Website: lowes
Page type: customer-info-address
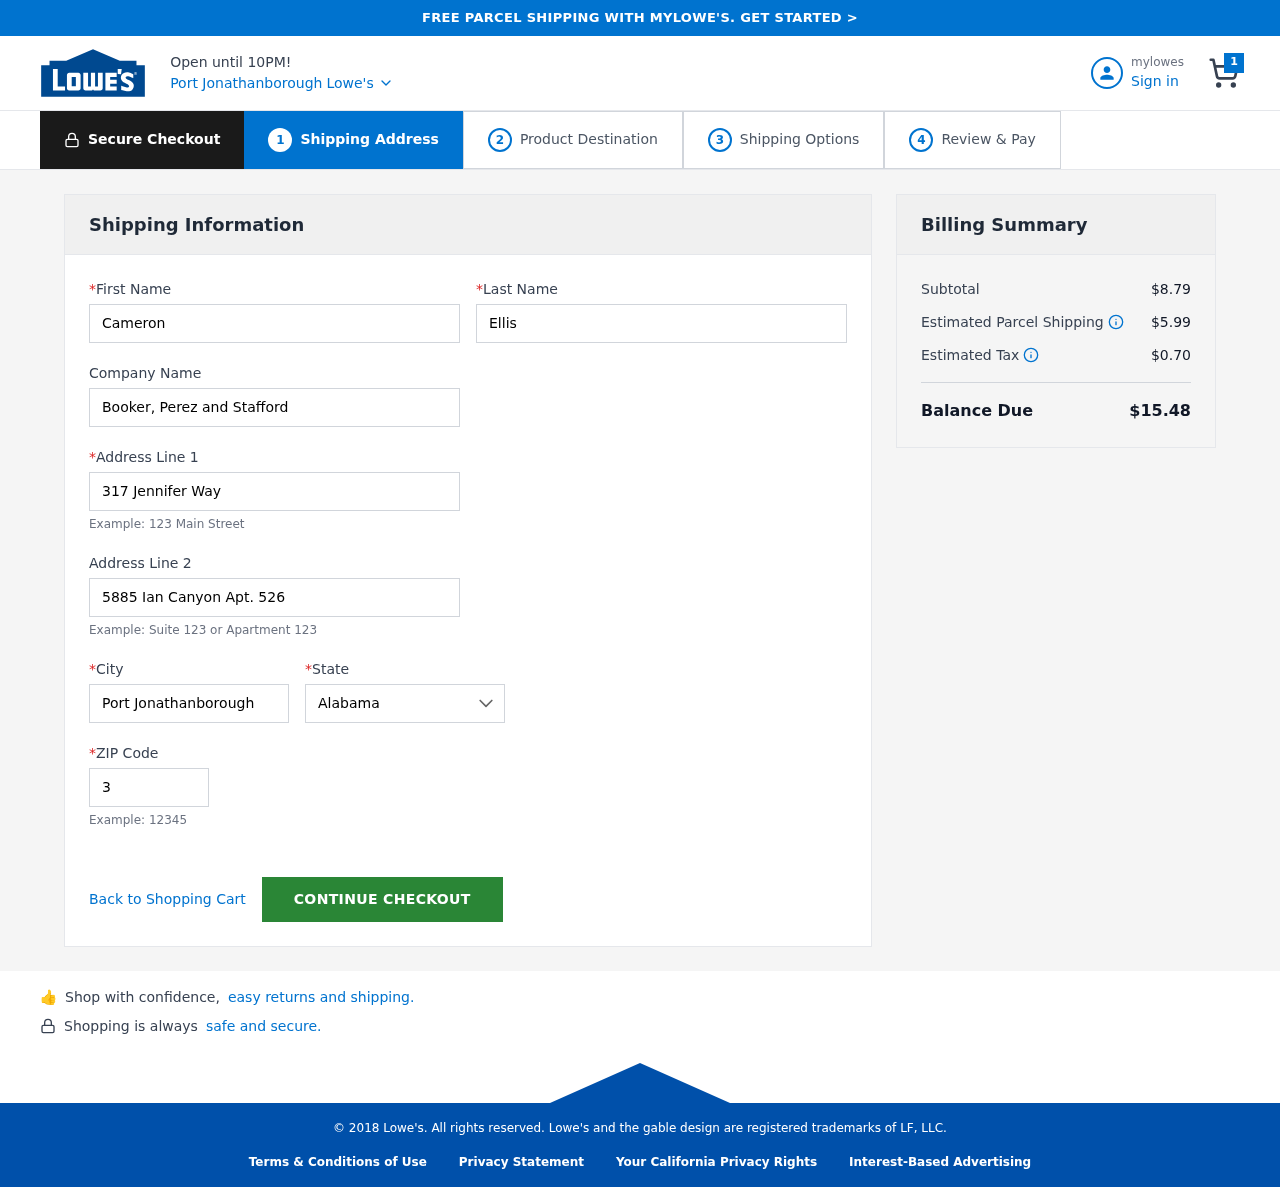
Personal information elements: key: PII_CITY
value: Port Jonathanborough
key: PII_COMPANY
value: Booker, Perez and Stafford
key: PII_FIRSTNAME
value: Cameron
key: PII_LASTNAME
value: Ellis
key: PII_POSTCODE
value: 37400
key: PII_STATE
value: Alabama
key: PII_STREET
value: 317 Jennifer Way
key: PII_STREET2
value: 5885 Ian Canyon Apt. 526
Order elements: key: ORDER_NUM_ITEMS
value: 1
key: ORDER_SUBTOTAL
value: $8.79
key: ORDER_SHIPPING_COST
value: $5.99
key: ORDER_TAX
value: $0.70
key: ORDER_TOTAL
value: $15.48